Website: lowes
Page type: billing-address
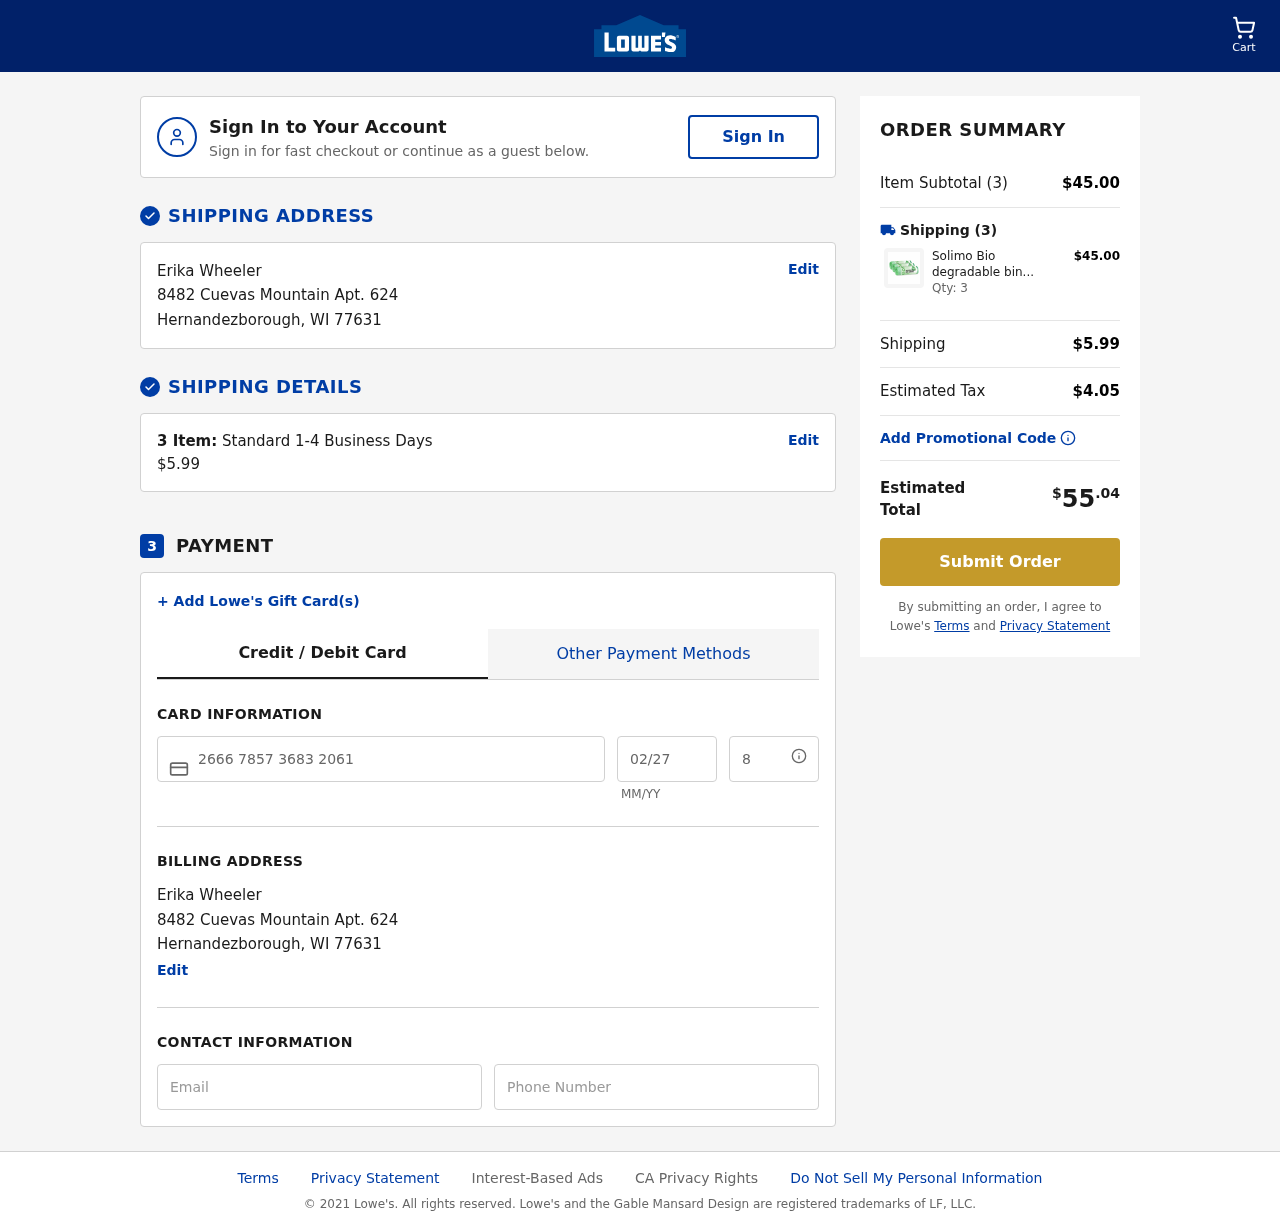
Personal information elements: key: PII_CARD_CVV
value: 885
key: PII_CARD_EXPIRY
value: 02/27
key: PII_CARD_NUMBER
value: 2666 7857 3683 2061
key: PII_CITY
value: Hernandezborough
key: PII_EMAIL
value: erikawheeler@yahoo.com
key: PII_FULLNAME
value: Erika Wheeler
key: PII_PHONE
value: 2472129510
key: PII_POSTCODE
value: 77631
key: PII_STATE_ABBR
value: WI
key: PII_STREET
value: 8482 Cuevas Mountain Apt. 624
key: PII_FULLNAME2
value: Erika Wheeler
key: PII_STREET2
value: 8482 Cuevas Mountain Apt. 624
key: PII_CITY2
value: Hernandezborough
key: PII_STATE_ABBR2
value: WI
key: PII_POSTCODE2
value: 77631
Product elements: key: PRODUCT1_NAME
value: Solimo Bio degradable bin liner 6L, 50 pieces per pack - Pack of 3
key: PRODUCT1_PRICE
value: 15
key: PRODUCT1_QUANTITY
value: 3
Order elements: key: ORDER_NUM_ITEMS
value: Cart
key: ORDER_NUM_ITEMS
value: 3 Item:
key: ORDER_NUM_ITEMS
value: Item Subtotal (3)
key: ORDER_SHIPPING_COST
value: $5.99
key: ORDER_SUBTOTAL
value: $45.00
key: ORDER_TAX
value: $4.05
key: ORDER_TOTAL
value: $55.04